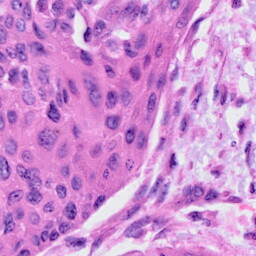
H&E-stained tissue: Cervix